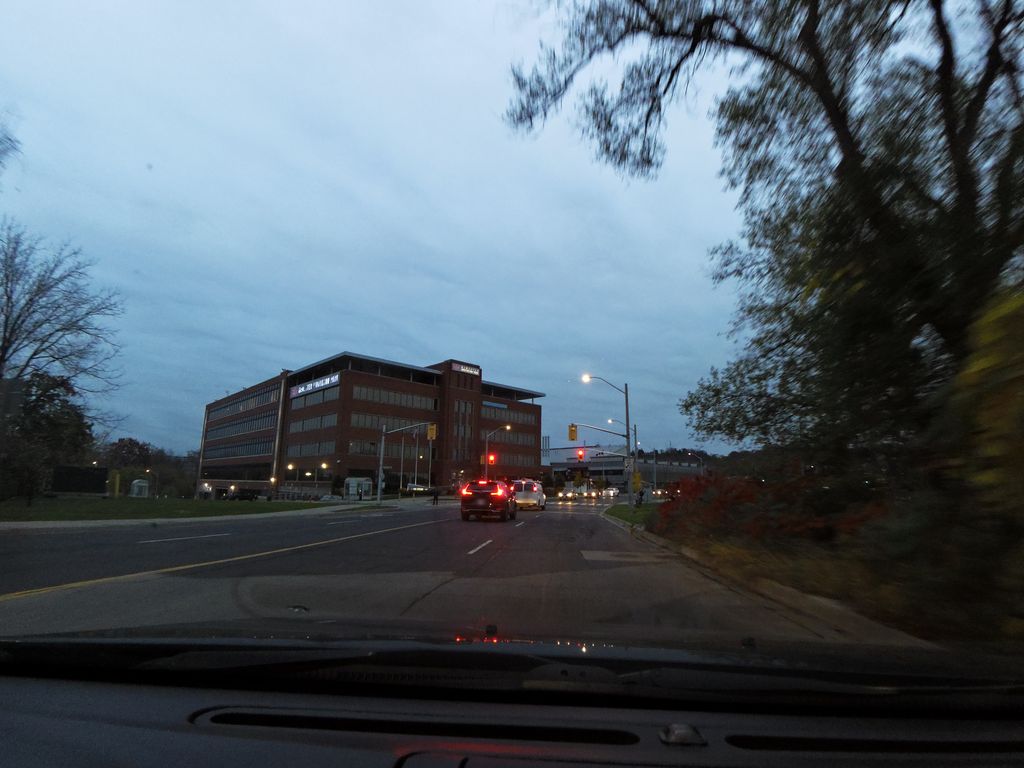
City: hamilton